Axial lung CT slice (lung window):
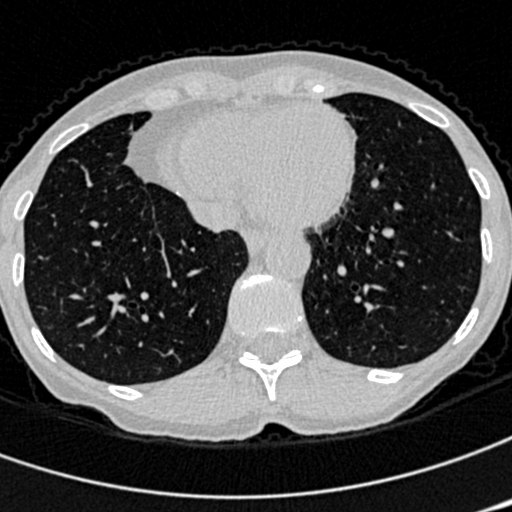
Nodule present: no